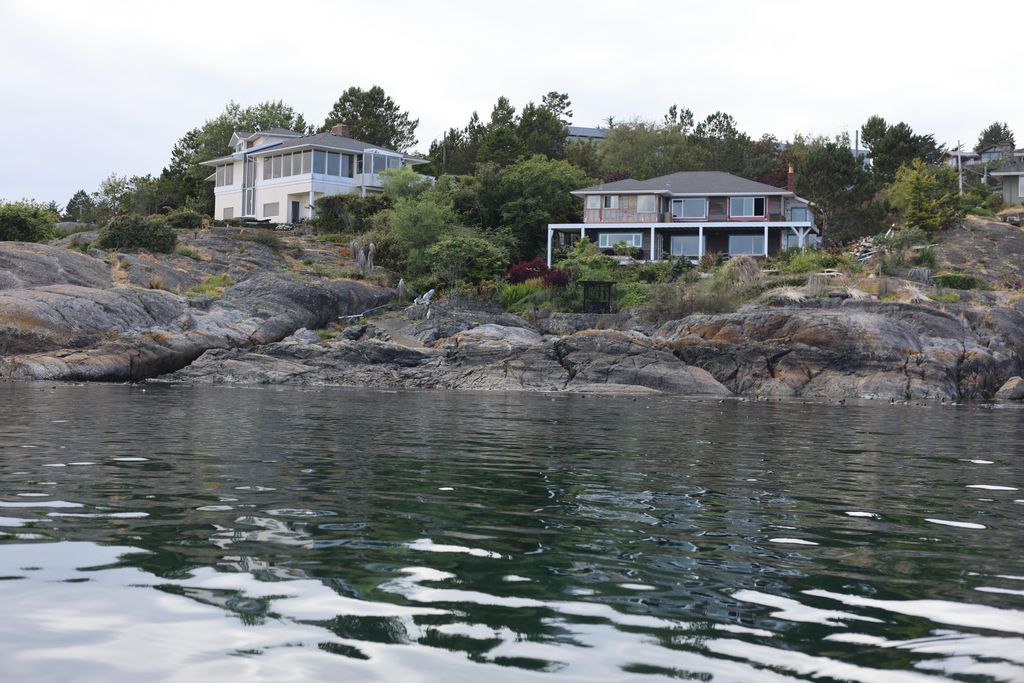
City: victoria